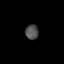
Tissue: prostate
Cell type: Fibroblasts
Senescence score: 0.7766
Nuclear area (px): 189
Mean DAPI intensity: 79.899